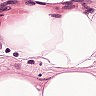
Metastatic tissue present: no